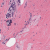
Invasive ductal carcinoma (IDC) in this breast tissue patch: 0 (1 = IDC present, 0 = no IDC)